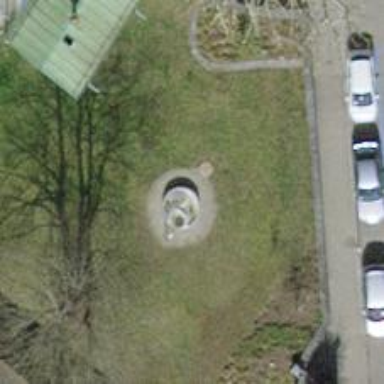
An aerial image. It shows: Beautiful fountain.